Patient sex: F
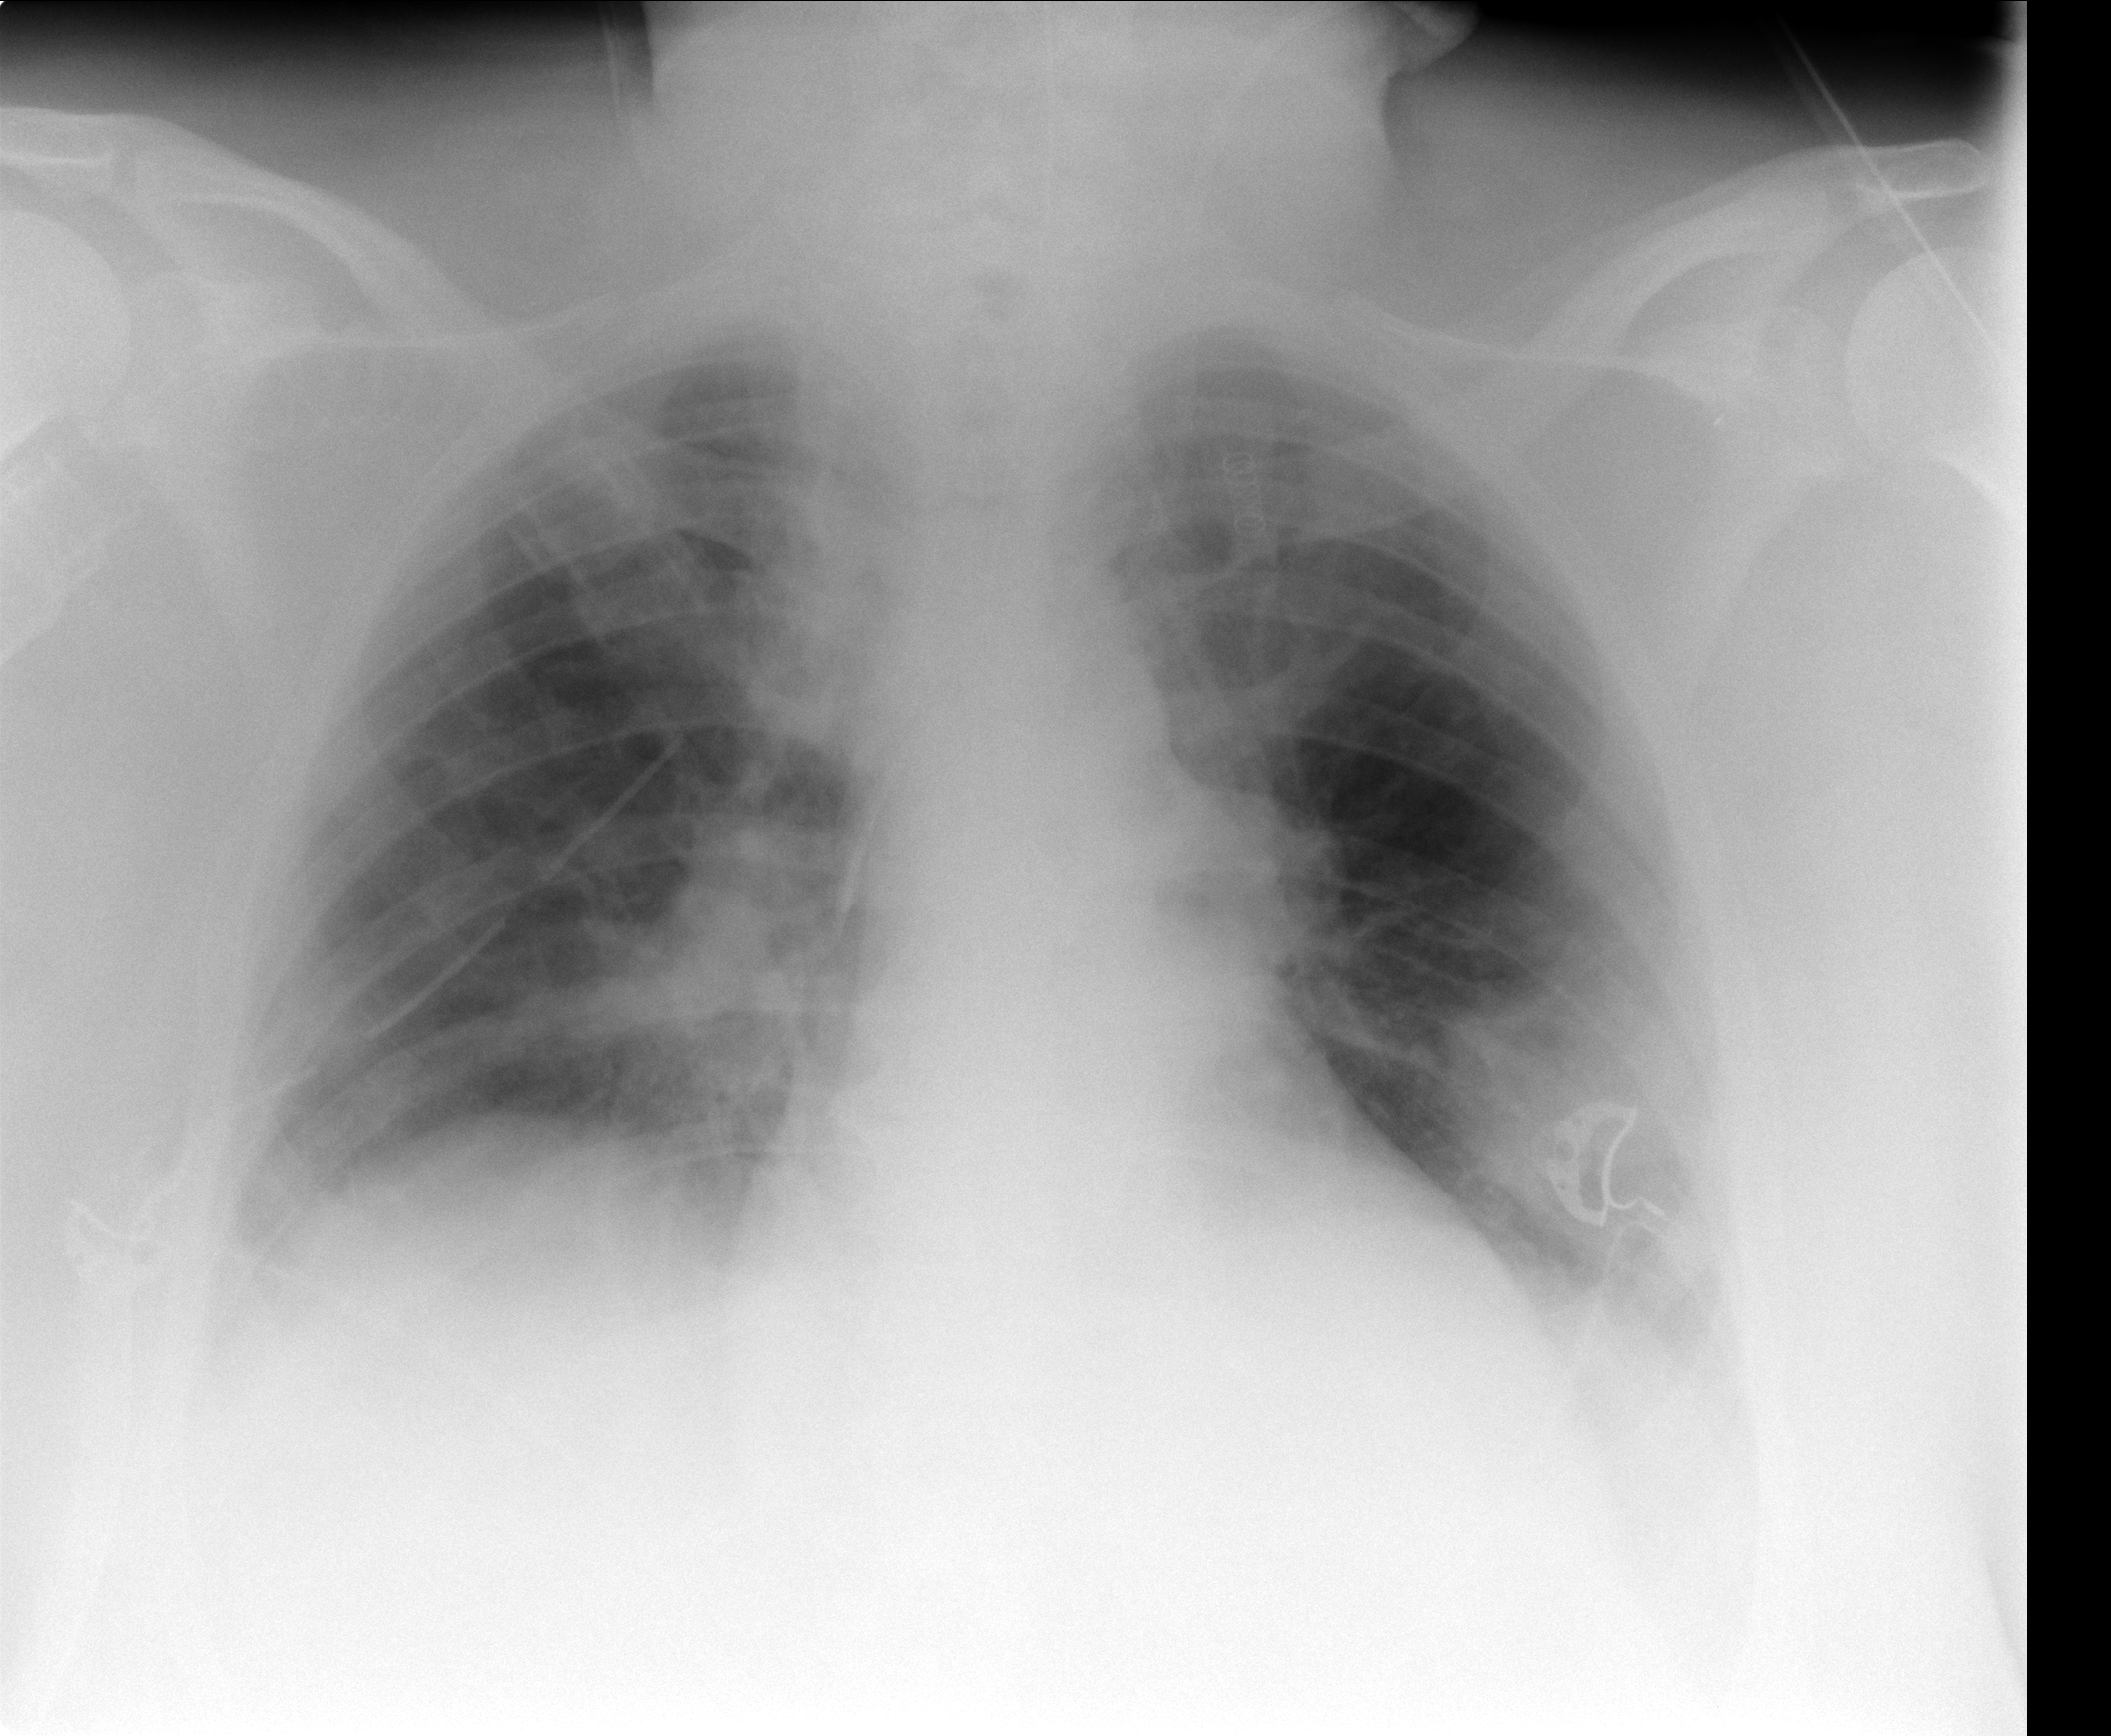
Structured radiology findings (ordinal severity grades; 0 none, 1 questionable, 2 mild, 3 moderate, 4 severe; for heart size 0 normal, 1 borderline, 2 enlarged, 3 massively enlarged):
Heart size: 0
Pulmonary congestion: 2
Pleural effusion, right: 2
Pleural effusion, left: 2
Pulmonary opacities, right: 2
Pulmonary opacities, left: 2
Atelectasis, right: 0
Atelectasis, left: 0